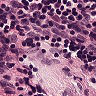
Metastatic tissue present: no